Question: I'm writing an algorithm to count the total amount of nodes a tree has. This is the code:
'''
def tree_nodes(tree):
"""Given a tree, returns the total amount of nodes it has."""
def recursive_node_count(node):
"""Recursive count function."""
childs = tree[node]
if childs == None:
return 1
else:
nodes_so_far = 0
for i in xrange(len(childs)):
nodes_in_this_branch = recursive_node_count(childs[i])
nodes_so_far += nodes_in_this_branch
return nodes_so_far
root = tree['root']
total_nodes = recursive_node_count(root)
return total_nodes
'''
The 'tree' is basically a dictionary of lists. Example:
'''
tree = {0: [1], 1: [2], 2: [3, 4], 3: None, 4: None, 'root': 0}
'''

When I try to run my code, this is the output I receive:
'''
at Answer.py. not in a function on line 31
at Answer.py. in recursive_node_count on line 31
at Answer.py. in recursive_node_count on line 31
at Answer.py. in recursive_node_count on line 31
at Answer.py. in recursive_node_count on line 31
at Answer.py. in recursive_node_count on line 31
at Answer.py. in recursive_node_count on line 31
at Answer.py. in recursive_node_count on line 31
at Answer.py. in recursive_node_count on line 31
at Answer.py. in recursive_node_count on line 31
at Answer.py. in tree_nodes on line 36
at Answer.py. in <module> on line 96
'''
These are the lines '31' (inside the function definition), '36' (inside the definition too) and '96' (a call to the definition) in the original code:
'''
31: nodes_in_this_branch = recursive_node_count(childs[i])
36: total_nodes = recursive_node_count(root)
96: nodes = tree_nodes(tree)
'''
I checked the syntax, indentation, tabs, white spaces, but I can't find the error. I'm a beginner in Python. Could you guys please help me?
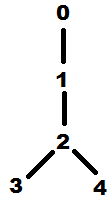
Answer: There are 2 problems with your current code,
1. You don't count the root node currently
2. You return a 1 when there are no child, you should be returning 0 in that case. We similarly need to count the number of childs at each level, so nodes_so_far should be initialised with the length of the childs' list
Correcting for these, the function becomes:
'''
def tree_nodes(tree):
"""Given a tree, returns the total amount of nodes it has."""
def recursive_node_count(node):
"""Recursive count function."""
childs = tree[node]
if childs == None:
return 0 # There are no child so return 0 in base case
else:
nodes_so_far = len(childs) # set to number of nodes passed
for i in xrange(len(childs)):
nodes_in_this_branch = recursive_node_count(childs[i])
nodes_so_far += nodes_in_this_branch
return nodes_so_far
root = tree['root']
total_nodes = 1 + recursive_node_count(root) # Add 1 to count the root node
return total_nodes
'''
And in the dry run, this gives the output:
'''
>>> tree = {0: [1], 1: [2], 2: [3, 4], 3: None, 4: None, 'root': 0}
>>> tree_nodes(tree)
5
'''